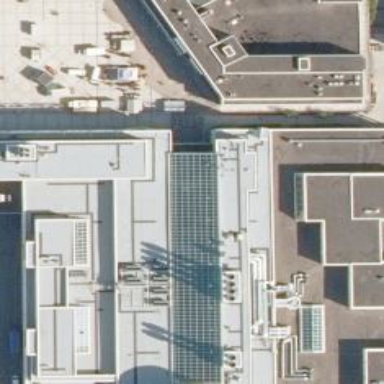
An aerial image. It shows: Information terminal.